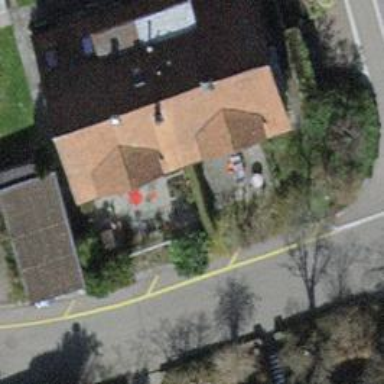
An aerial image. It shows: Building with tile roof.